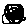
Label: smiley face